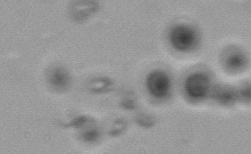
Label: Phaeocystis